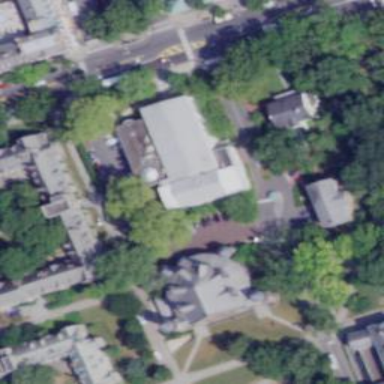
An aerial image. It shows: Building that serves as place of worship.